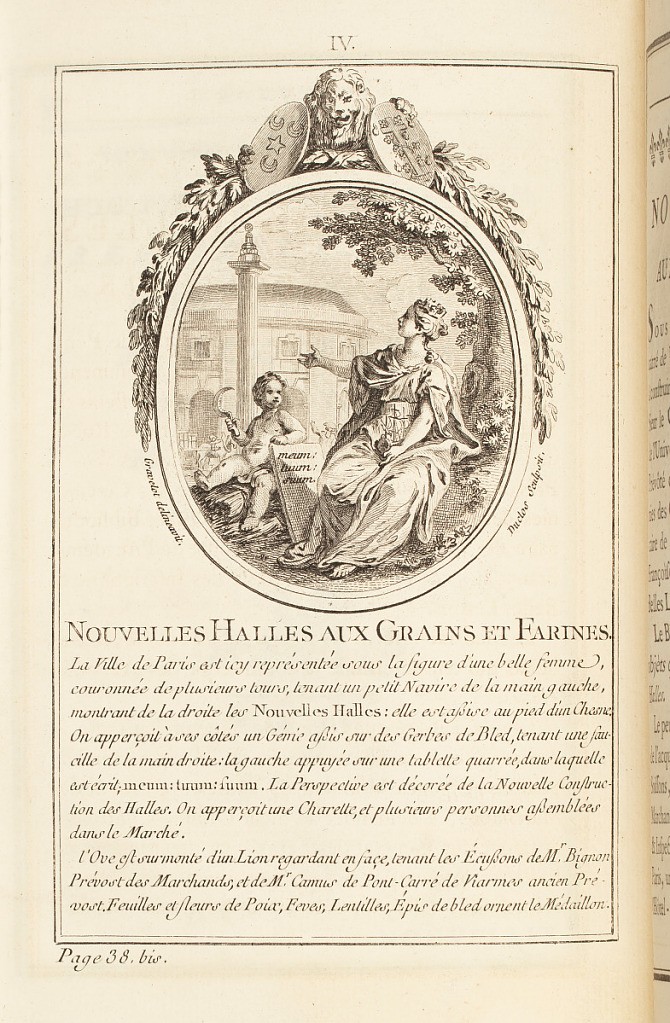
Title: NOUVELLES HALLES AUX GRAINS ET FARINES
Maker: Gravelot, French, 1699 - 1773, active in England
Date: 1766
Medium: Etching and engraving on paper
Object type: Print
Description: An oval medallion with an allegorical vignette celebrating the new Parisian grain and flower markets, accompanied by a detailed description lettered below. The female personification of Paris sits in the foreground, wearing a crown of towers and holding a ship, gestures towards the new market building and column in the background. Next to her a putto holding a tablet and a sickle. The medallion is framed by a lion holding two coats of arms. The plate is titled, numbered and signed.